Question: How can I get the id of an element that has been clicked, if this element is found in a scrollView? In my case I have 4 photos (ImageViews) and if I click on one of them, I want to get its (already set with ImageView.setId(int) ). Here is my code:
'''
package scroll.s;
import android.app.Activity;
import android.os.Bundle;
import android.widget.HorizontalScrollView;
import android.widget.ImageView;
import android.widget.RelativeLayout;
import android.widget.TextView;
public class ScrollsActivity extends Activity {
/** Called when the activity is first created. */
@Override
public void onCreate(Bundle savedInstanceState) {
super.onCreate(savedInstanceState);
int layoutId = 0;
RelativeLayout main = new RelativeLayout(this);
RelativeLayout.LayoutParams mainParams = new RelativeLayout.LayoutParams(RelativeLayout.LayoutParams.WRAP_CONTENT, RelativeLayout.LayoutParams.WRAP_CONTENT);
main.setId(layoutId);
layoutId++;
TextView past = new TextView (this);
RelativeLayout.LayoutParams pastParams = new RelativeLayout.LayoutParams(RelativeLayout.LayoutParams.WRAP_CONTENT, RelativeLayout.LayoutParams.WRAP_CONTENT);
past.setId(layoutId);
layoutId++;
past.setText("Past: ");
pastParams.addRule(RelativeLayout.ALIGN_PARENT_TOP);
main.addView(past, pastParams);
final HorizontalScrollView hsv = new HorizontalScrollView(this);
hsv.setId(layoutId);
layoutId++;
hsv.setHorizontalScrollBarEnabled(false);
mainParams.addRule(RelativeLayout.BELOW, 1);
main.addView(hsv, mainParams);
final RelativeLayout relative1 = new RelativeLayout(this);
relative1.setId(layoutId);
layoutId++;
hsv.addView(relative1);
for (int i=0; i<4; i++) {
ImageView current = new ImageView(this);
current.setBackgroundDrawable(getResources().getDrawable(R.drawable.example));
current.setId(layoutId);
RelativeLayout.LayoutParams params = new RelativeLayout.LayoutParams(RelativeLayout.LayoutParams.WRAP_CONTENT, RelativeLayout.LayoutParams.WRAP_CONTENT);
params.addRule(RelativeLayout.RIGHT_OF, (layoutId-1) );
params.leftMargin=10;
relative1.addView(current, params);
layoutId++;
}
for (int i=0; i<4; i++) {
TextView currentText = new TextView(this);
currentText.setText("random text");
currentText.setId(layoutId);
RelativeLayout.LayoutParams params = new RelativeLayout.LayoutParams(RelativeLayout.LayoutParams.WRAP_CONTENT, RelativeLayout.LayoutParams.WRAP_CONTENT);
params.addRule(RelativeLayout.BELOW, (layoutId-4) );
params.addRule(RelativeLayout.ALIGN_LEFT, (layoutId-4) );
params.topMargin=5;
relative1.addView(currentText, params);
layoutId++;
}
this.setContentView(main);
}
}
'''
Here is what I achieve with this code :
I get the
when I put the following code:
'''
current.setOnClickListener(new OnClickListener() {
@Override
public void onClick(View v) {
Toast.makeText(getBaseContext(), current.getId(), Toast.LENGTH_SHORT).show();
}
});
'''
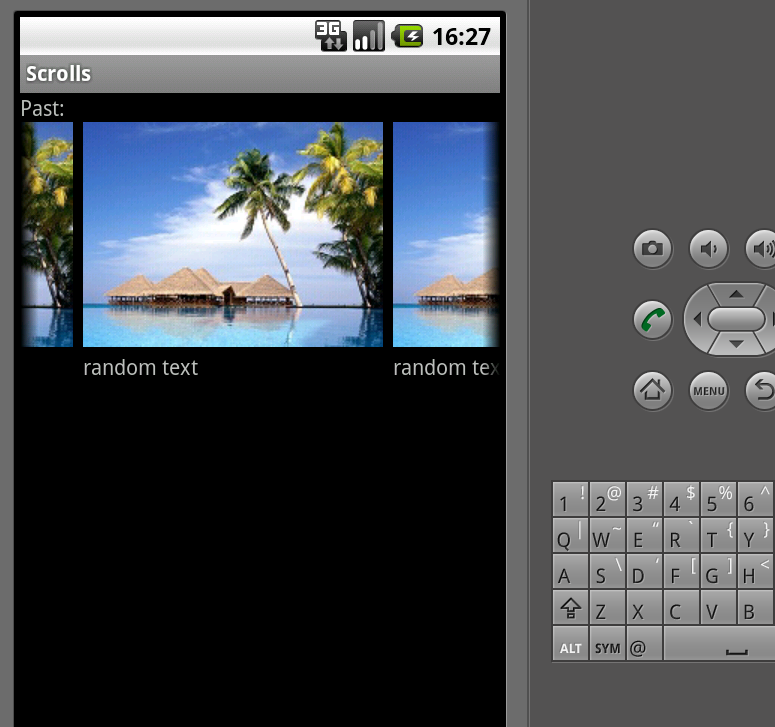
Answer: Change it to:
'''
current.setOnClickListener(new OnClickListener() {
@Override
public void onClick(View v) {
Toast.makeText(getBaseContext(), String.valueOf(v.getId()), Toast.LENGTH_SHORT).show();
}
});
'''